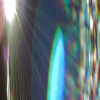
Label: sunburn